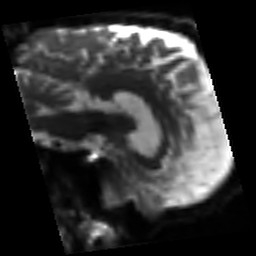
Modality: sbref
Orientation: sagittal
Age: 47
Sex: male
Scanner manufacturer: siemens
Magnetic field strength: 3 T
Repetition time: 3.2 s
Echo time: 0.081 s